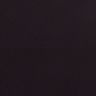
Metastatic tissue present: no